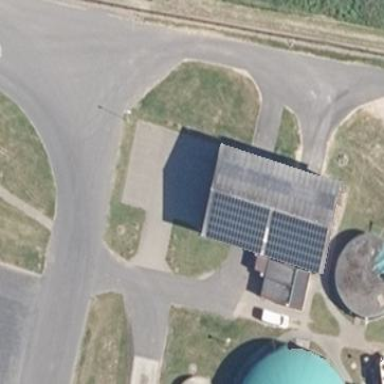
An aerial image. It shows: Building equipped with small solar photovoltaic panel for electricity generation.